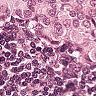
Metastatic tissue present: yes